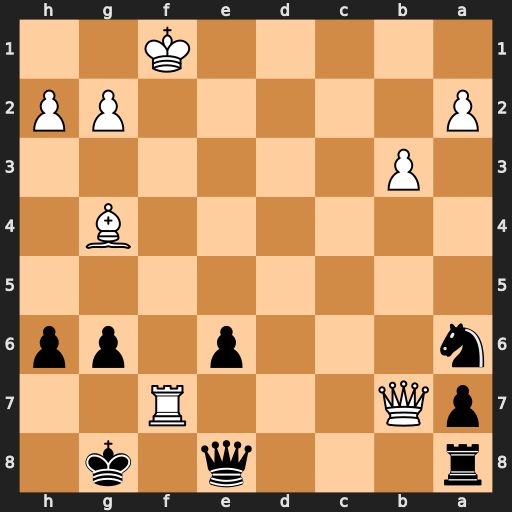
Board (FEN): r3q1k1/pQ3R2/n3p1pp/8/6B1/1P6/P5PP/5K2
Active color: b
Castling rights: -
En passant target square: -
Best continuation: Qxf7+ Qxf7+ Kxf7